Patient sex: F
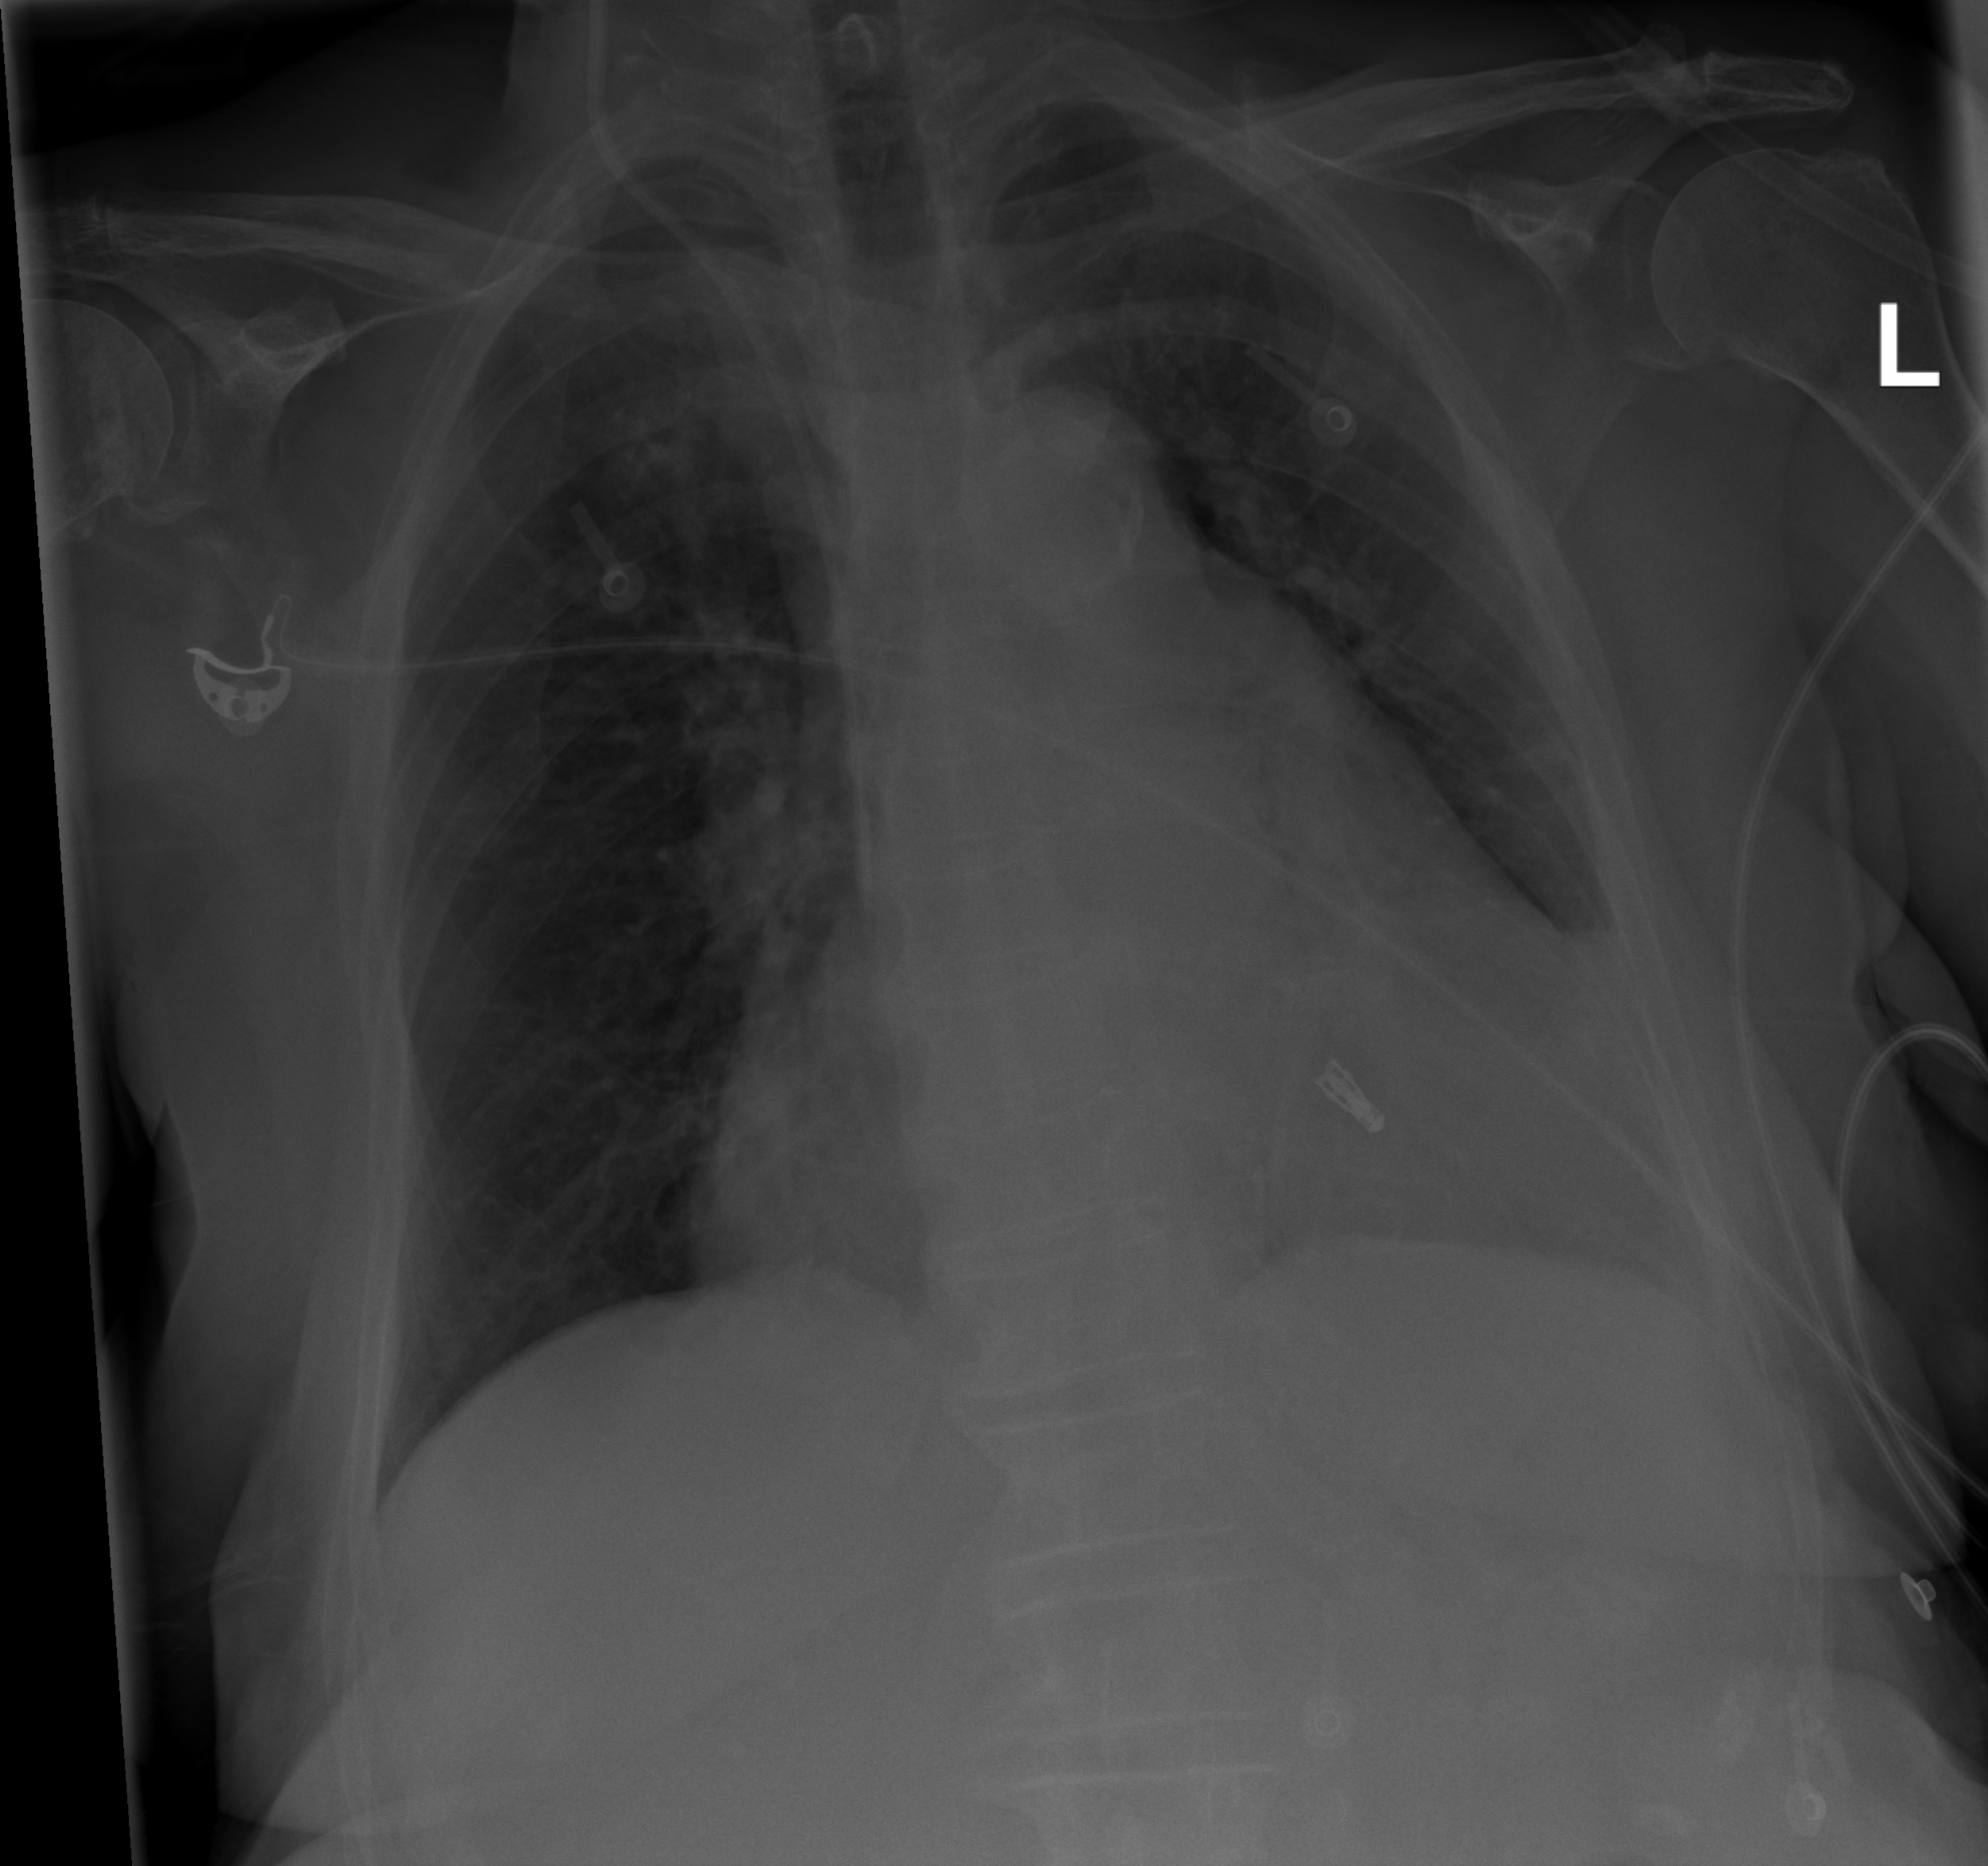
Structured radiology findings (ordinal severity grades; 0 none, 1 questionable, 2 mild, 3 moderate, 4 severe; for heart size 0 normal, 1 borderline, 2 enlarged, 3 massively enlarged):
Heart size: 2
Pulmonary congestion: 0
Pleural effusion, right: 0
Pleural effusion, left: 1
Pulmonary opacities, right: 0
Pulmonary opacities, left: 0
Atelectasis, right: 0
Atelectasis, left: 2